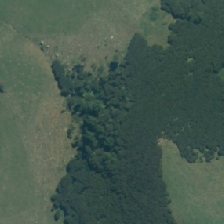
Land cover: manuka_kanuka